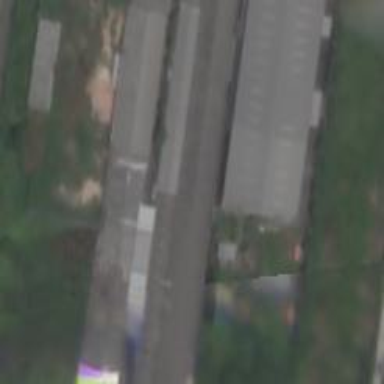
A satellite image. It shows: Building.